Question: I am trying to recreate this JQuery Feature Content Slider:
<URL>
When I recreate this in JSFiddle there are 2 Style Elements that are not showing up.
<URL>
The Image Title and Image Description have a transparent grey box which appears on top of the Main Image. Also the ListItem Tabs have a triangular pointer which is not showing up.
However in JSFiddle I dont know how to make that transparent grey box and pointer appear:

I noticed that the Demo Version is using jquery-ui.min 1.5.3 and I have added that for the JSFiddle Version as a managed resource:
<URL>
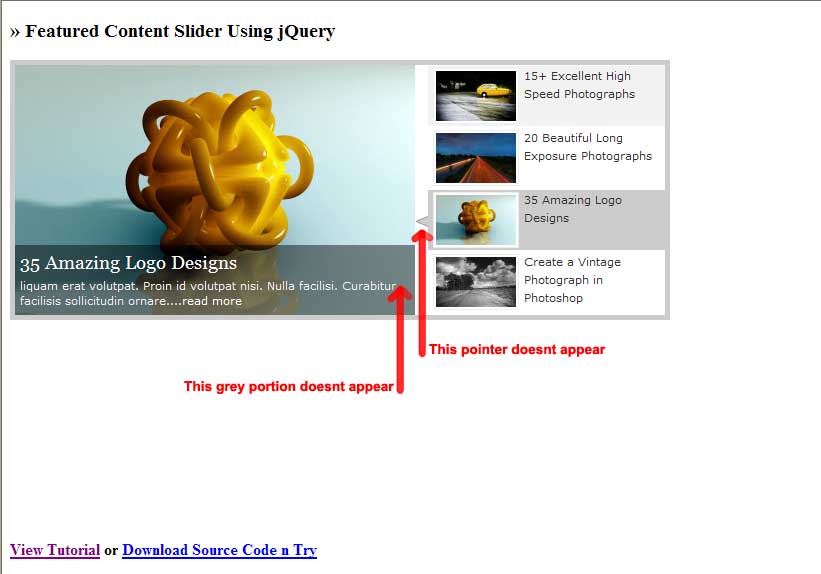
Answer: You have to modify the css:
'''
#featured .ui-tabs-panel .info {
background: url("images/transparent-bg.png") repeat scroll 0 0 transparent;
bottom: 0;
height: 70px;
left: 0;
position: absolute;
}
#featured li.ui-tabs-selected{
background:url('images/selected-item.gif') top left no-repeat;
}
'''
For example the pointer is in this address:
<URL>
And the gray box background in this:
<URL>
Check it out:
<URL>
*You must replace this images with ones that you own